Field crop: tomato
Growth stage: 1
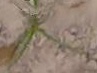
Species: cyperus